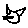
Label: cat